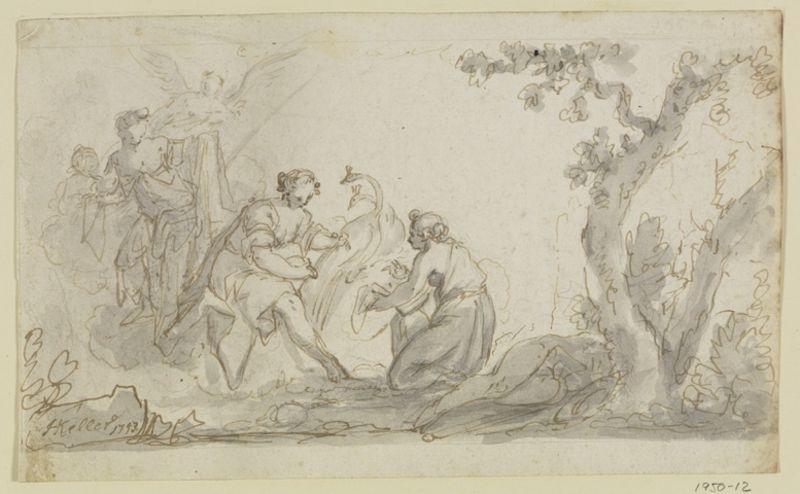
Titel: Mythologische Szene
Künstler: Johann Heinrich Keller
Standort: Karlsruhe
Institution: Staatliche Kunsthalle Karlsruhe
Schlagwörter: baum, blätter, felsen, flügel, gruppe, himmel, laub, mann, schatten, vogel, wasser, weiß, aquarell, frauen, landschaft, menschen, see, ufer, braun, brust, frau, grau, kleid, kleider, schwarz, skizze, zeichnung, gras, tiere, weg, wiese, arme, barock, blass, federn, mensch, rembrandt, stein, steine, tod, signatur, natur, stamm, vögel, haare, gewänder, personen, person, pflanzen, locken, wald, fliegen, engel, garten, bein, schwan, enge, laufen, grafik, graphik, linien, hof, figuren, spielen, datum, liegend, frühling, keller, laviert, antike, unterschrift, druck, schwarzweiss, schwert, knien, angel, bleistift, pfau, entwurf, lorbeerkranz, rom, mensche, toga, herz, laute, harfe, unfertig, taufe, schwäne, geburt, blättern, skizz, menschn, skuzze, fragonard, pfaue, pfauen, leda, baccus, eengel, vägel, 1950, plattenrand, 1793, 1950-12, sabin